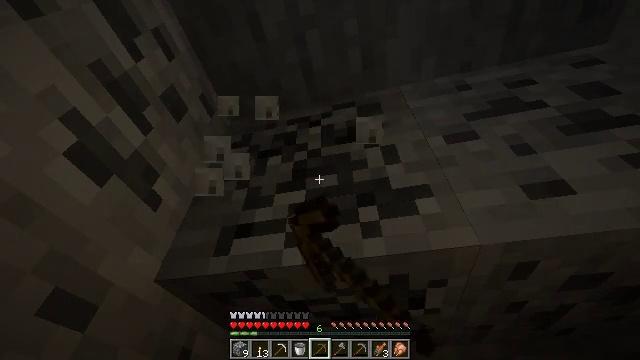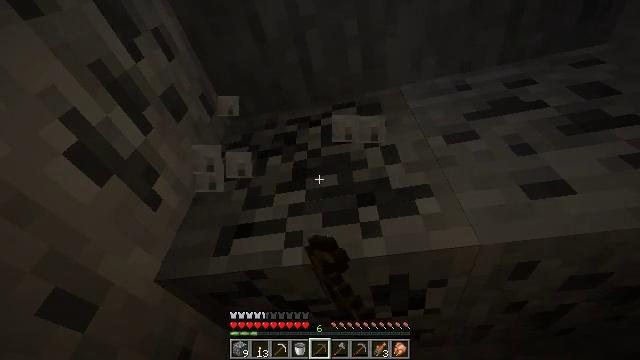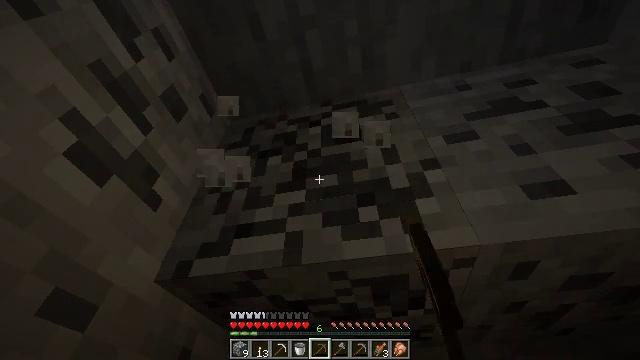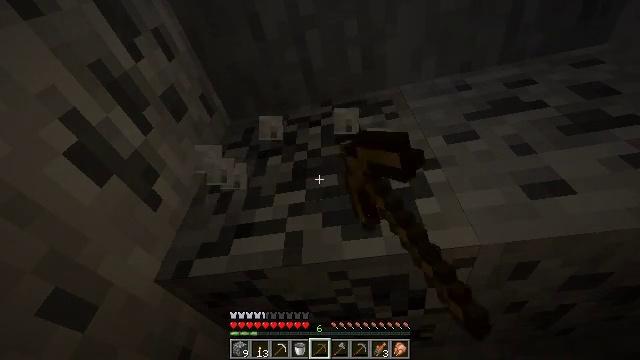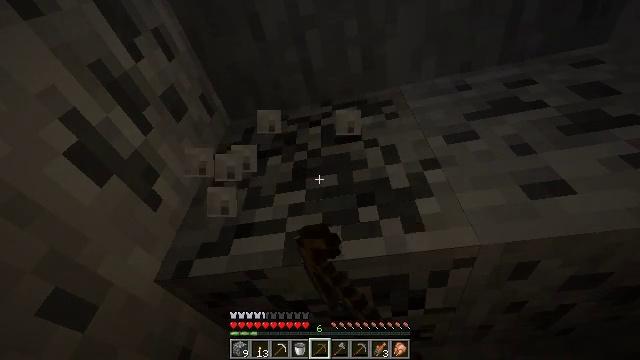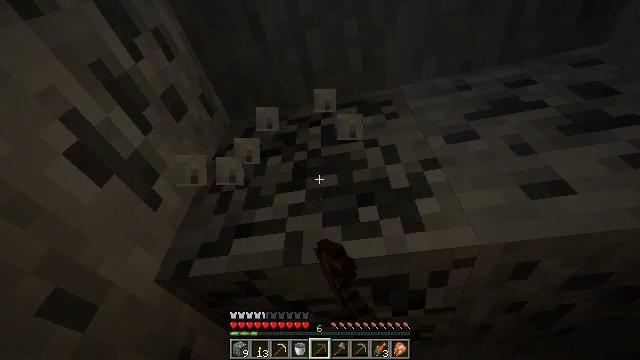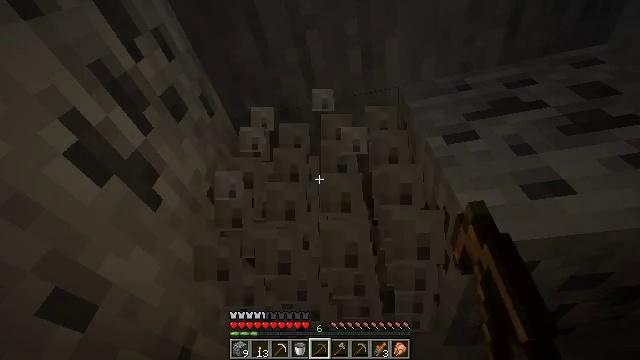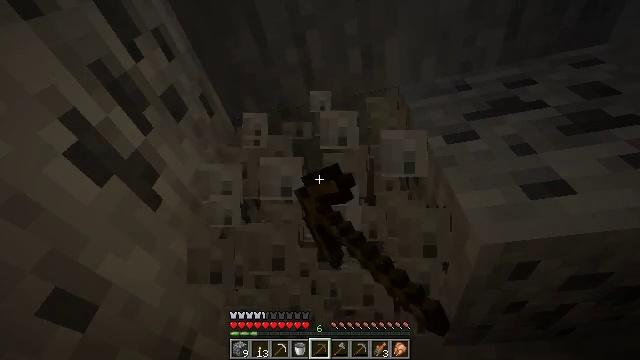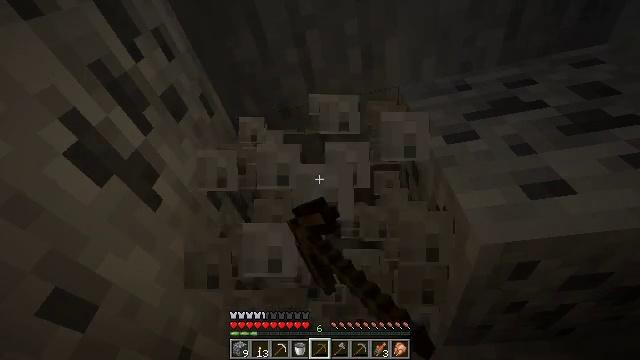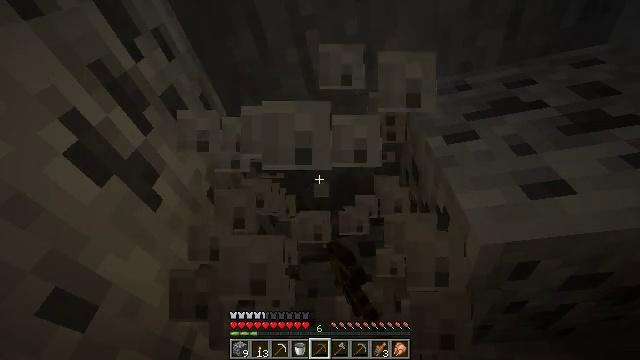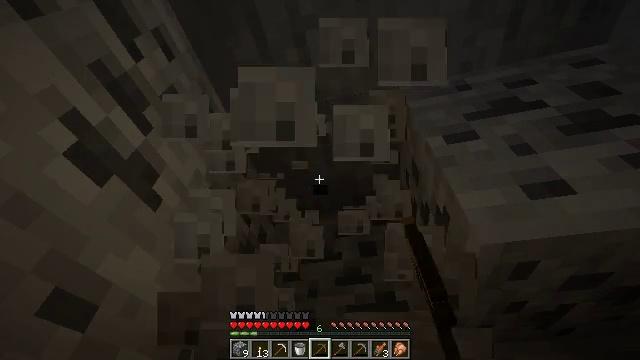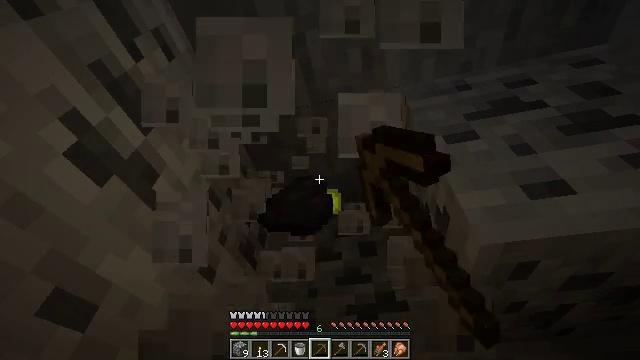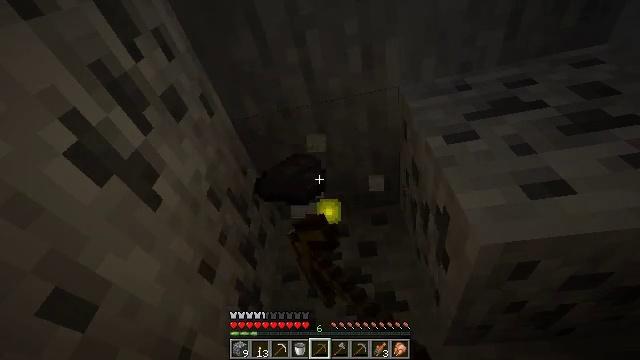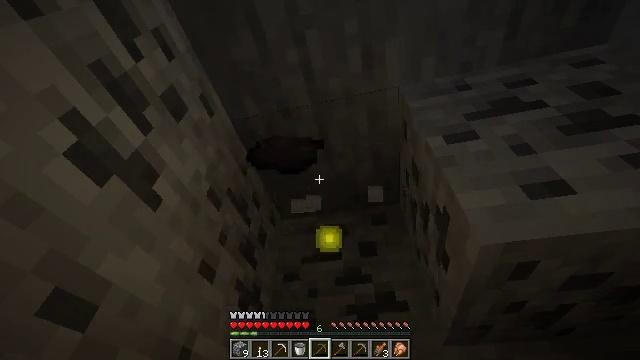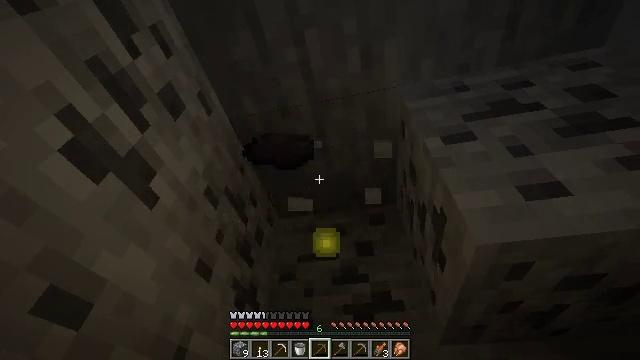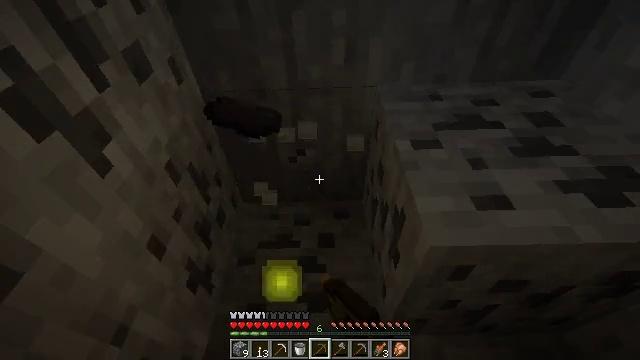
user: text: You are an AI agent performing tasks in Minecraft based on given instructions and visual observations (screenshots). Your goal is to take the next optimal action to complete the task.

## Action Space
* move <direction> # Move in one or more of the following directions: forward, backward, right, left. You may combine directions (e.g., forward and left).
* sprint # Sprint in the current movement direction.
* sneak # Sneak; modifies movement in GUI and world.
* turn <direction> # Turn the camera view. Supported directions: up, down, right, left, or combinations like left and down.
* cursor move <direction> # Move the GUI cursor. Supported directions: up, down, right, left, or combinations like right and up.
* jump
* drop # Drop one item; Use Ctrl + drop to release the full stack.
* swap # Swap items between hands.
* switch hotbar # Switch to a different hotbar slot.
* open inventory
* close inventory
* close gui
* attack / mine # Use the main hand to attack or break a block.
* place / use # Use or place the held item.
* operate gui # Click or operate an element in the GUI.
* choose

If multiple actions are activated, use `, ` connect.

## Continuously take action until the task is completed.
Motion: motion action
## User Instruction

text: Gather coal ore with a pickaxe.
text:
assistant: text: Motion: attack / mine
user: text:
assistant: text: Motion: attack / mine
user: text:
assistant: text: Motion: attack / mine
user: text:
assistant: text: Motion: attack / mine
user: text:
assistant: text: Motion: attack / mine
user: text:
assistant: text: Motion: attack / mine
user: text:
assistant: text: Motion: attack / mine
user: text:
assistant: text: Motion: attack / mine
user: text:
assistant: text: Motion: attack / mine
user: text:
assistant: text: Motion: attack / mine
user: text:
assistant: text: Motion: attack / mine
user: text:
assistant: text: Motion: attack / mine
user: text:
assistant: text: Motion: attack / mine
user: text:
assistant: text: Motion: attack / mine
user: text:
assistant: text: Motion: turn right and down, attack / mine
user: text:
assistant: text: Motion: turn right and down, attack / mine
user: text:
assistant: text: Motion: turn right, attack / mine
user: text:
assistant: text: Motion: turn right, attack / mine
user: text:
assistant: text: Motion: turn right, attack / mine
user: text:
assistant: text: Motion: turn right and down, attack / mine
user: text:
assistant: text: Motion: turn right, attack / mine
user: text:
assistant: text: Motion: attack / mine
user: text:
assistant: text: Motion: attack / mine
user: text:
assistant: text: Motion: attack / mine
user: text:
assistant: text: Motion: attack / mine
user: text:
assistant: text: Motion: attack / mine
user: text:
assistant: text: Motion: attack / mine
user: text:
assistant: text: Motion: attack / mine
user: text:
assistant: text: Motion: attack / mine
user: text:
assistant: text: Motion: attack / mine